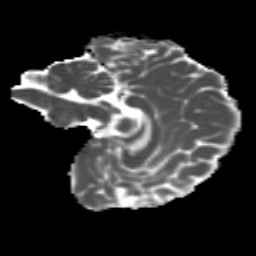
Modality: MD
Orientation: sagittal
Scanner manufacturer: siemens
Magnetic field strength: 3 T
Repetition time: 4.16 s
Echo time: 0.0806 s